Фонарик испускает пучок лучей, сходящихся на расстоянии $R_0=1 ~м$ от него в маленькое пятно. На пути лучей поместили два плоских зеркала квадратной формы так, что линия их соприкосновения находится на оси пучка на расстоянии $r= 70~ см$ от фонарика и перпендикулярна оси пучка. Плоскости зеркал перпендикулярны друг другу, а одно из зеркал составляет угол $\alpha=30^\circ$ с осью пучка.
На каком расстоянии от фонарика сойдется теперь пучок?
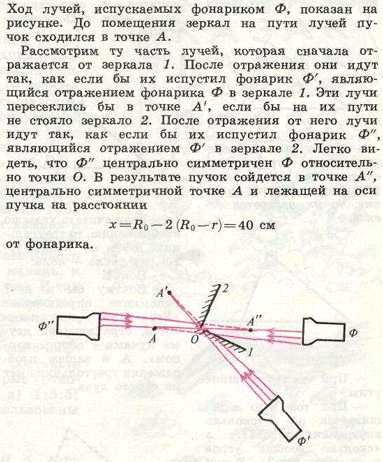
Темы:
T, Оптика, Геометрическая оптика, Всероссийские, Зеркало